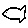
Label: fish